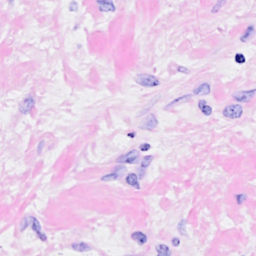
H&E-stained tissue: Breast